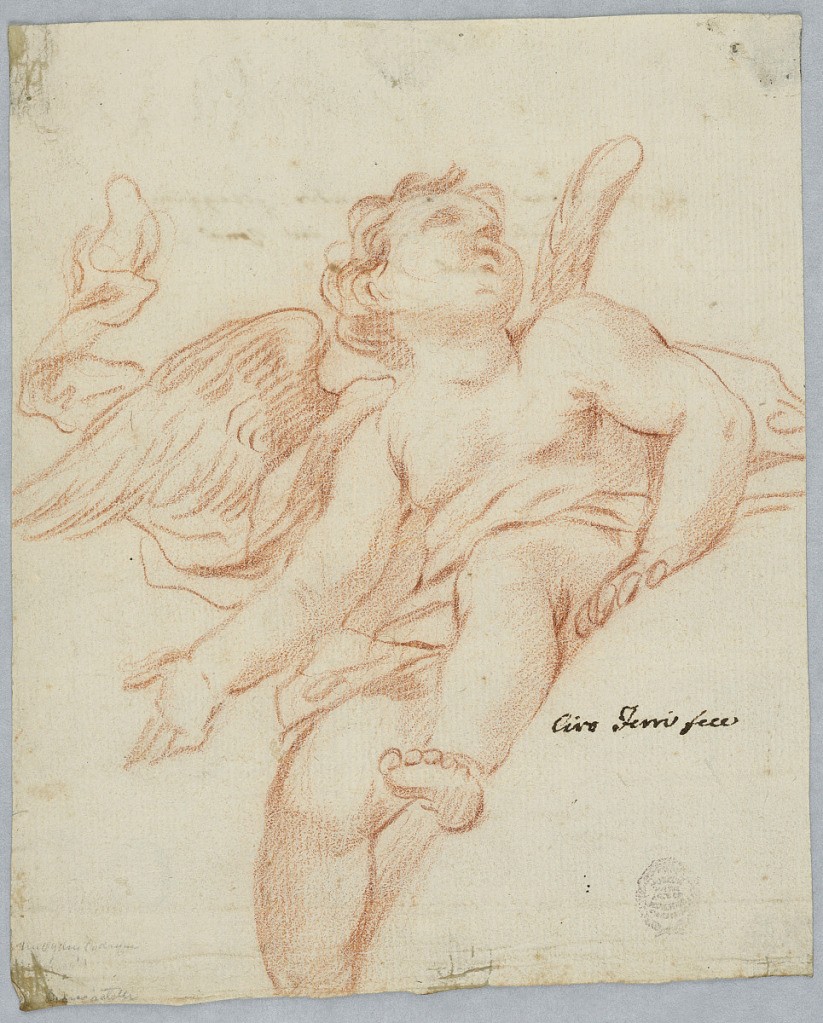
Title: A Seated Angel
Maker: Ciro Ferri, Italian, 1634 - 1689
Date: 1650–1700
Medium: Red chalk on paper
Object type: Drawing
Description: Vertical rectangle showing part of an arch. An angel sits and gestures with one hand. The lower part of one leg is not shown.